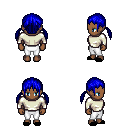
a pixel art fantasy rpg character, female body template, human, dark skin, white long-sleeve shirt, white pants, blue twin-tailed hairstyle, black slippers, four views (front, back, left, right), 2x2 character sprite sheet, small pixel art, hard edges, no anti-aliasing